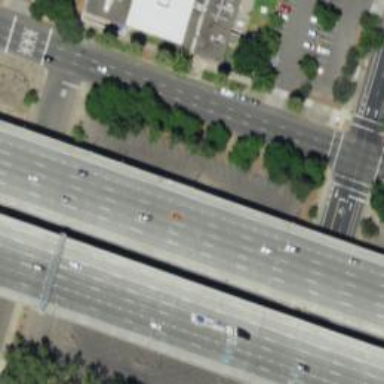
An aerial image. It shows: Viaduct bridge over motorway.